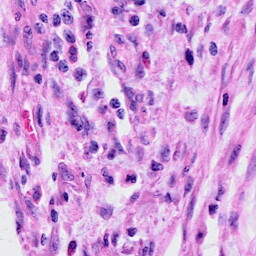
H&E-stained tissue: Cervix